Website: lowes
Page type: billing-address
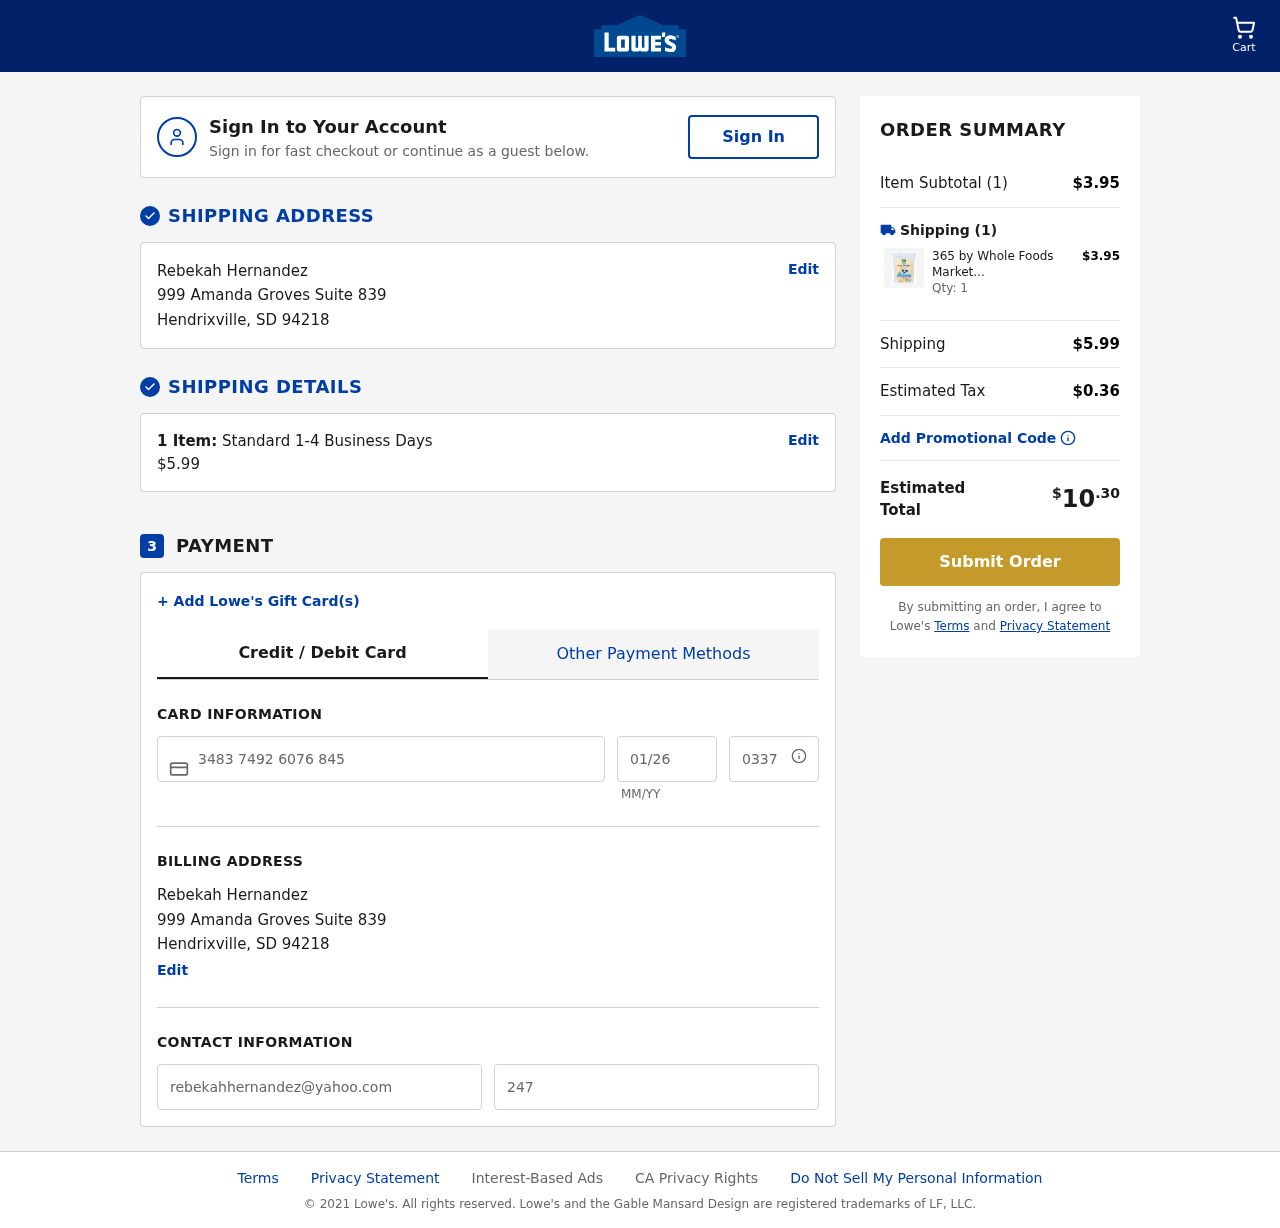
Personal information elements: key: PII_CARD_CVV
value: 0337
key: PII_CARD_EXPIRY
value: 01/26
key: PII_CARD_NUMBER
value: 3483 7492 6076 845
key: PII_CITY
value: Hendrixville
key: PII_EMAIL
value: rebekahhernandez@yahoo.com
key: PII_FULLNAME
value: Rebekah Hernandez
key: PII_PHONE
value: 2478277601
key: PII_POSTCODE
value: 94218
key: PII_STATE_ABBR
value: SD
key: PII_STREET
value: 999 Amanda Groves Suite 839
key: PII_FULLNAME2
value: Rebekah Hernandez
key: PII_CITY2
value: Hendrixville
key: PII_STATE_ABBR2
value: SD
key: PII_POSTCODE_FULL
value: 94218
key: PII_POSTCODE_NUMERIC
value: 94218
Product elements: key: PRODUCT1_NAME
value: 365 by Whole Foods Market, Organic Cheese Shreds, Mild Cheddar, 8 Ounce
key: PRODUCT1_PRICE
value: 3.95
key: PRODUCT1_QUANTITY
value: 1
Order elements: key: ORDER_NUM_ITEMS
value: Cart
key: ORDER_NUM_ITEMS
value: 1 Item:
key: ORDER_NUM_ITEMS
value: Item Subtotal (1)
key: ORDER_SHIPPING_COST
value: $5.99
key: ORDER_SUBTOTAL
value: $3.95
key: ORDER_TAX
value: $0.36
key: ORDER_TOTAL
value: $10.30